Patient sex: F
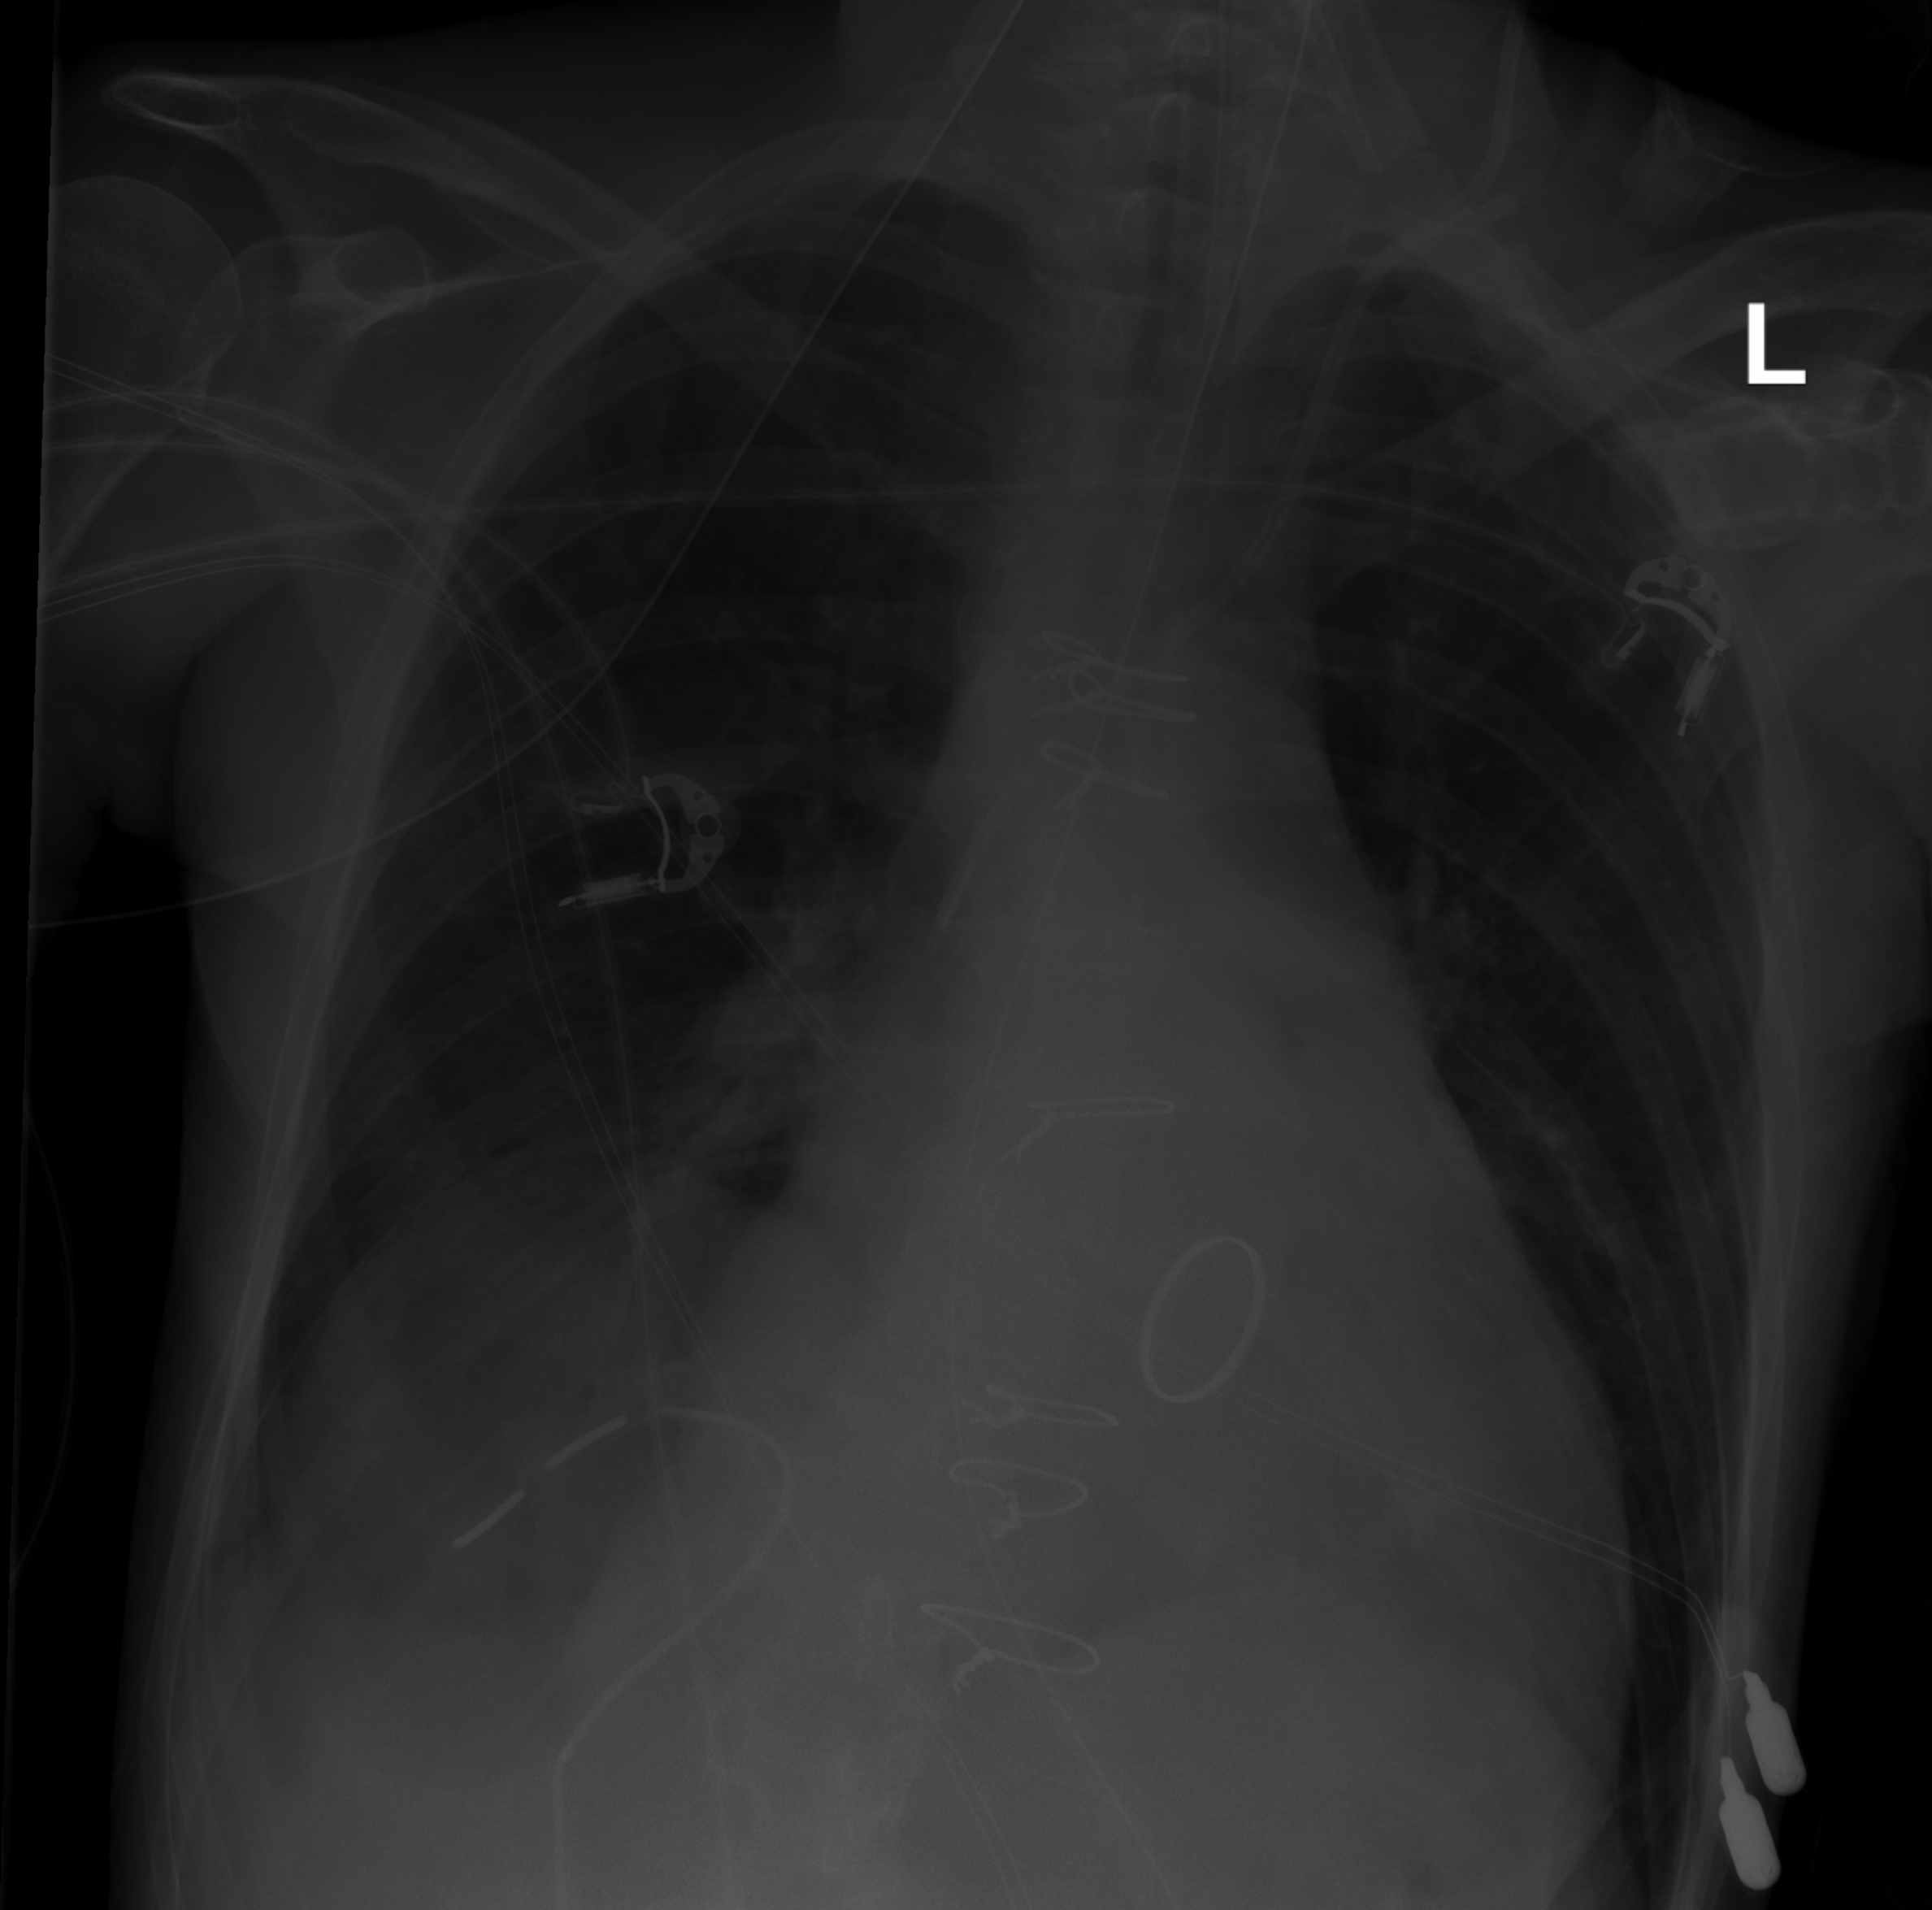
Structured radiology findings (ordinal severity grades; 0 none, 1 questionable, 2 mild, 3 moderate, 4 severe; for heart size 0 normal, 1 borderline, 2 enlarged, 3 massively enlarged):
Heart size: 2
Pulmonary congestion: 0
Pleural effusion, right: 2
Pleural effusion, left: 2
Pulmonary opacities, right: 0
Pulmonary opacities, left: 0
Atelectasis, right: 2
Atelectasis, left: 2